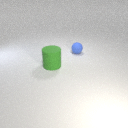
large green rubber cylinder in front of small blue rubber sphere